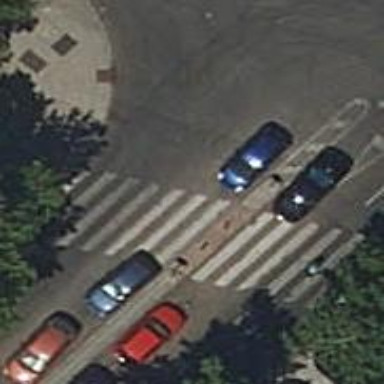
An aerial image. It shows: Marked crossing on the road.